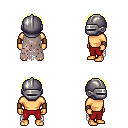
a pixel art fantasy rpg character, male body template, human, tanned skin, gray tattered cape, red pants, gold bedhead hairstyle, metal helm, leather bracers, four views (front, back, left, right), 2x2 character sprite sheet, small pixel art, hard edges, no anti-aliasing